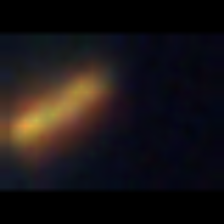
Taxon: Pennate
Group: Diatoms